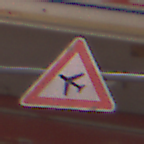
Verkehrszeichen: FlugbetriebRechts
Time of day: MorningAfternoon
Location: Outdoor (Urban)
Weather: Clear
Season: NotSpecified
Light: Natural